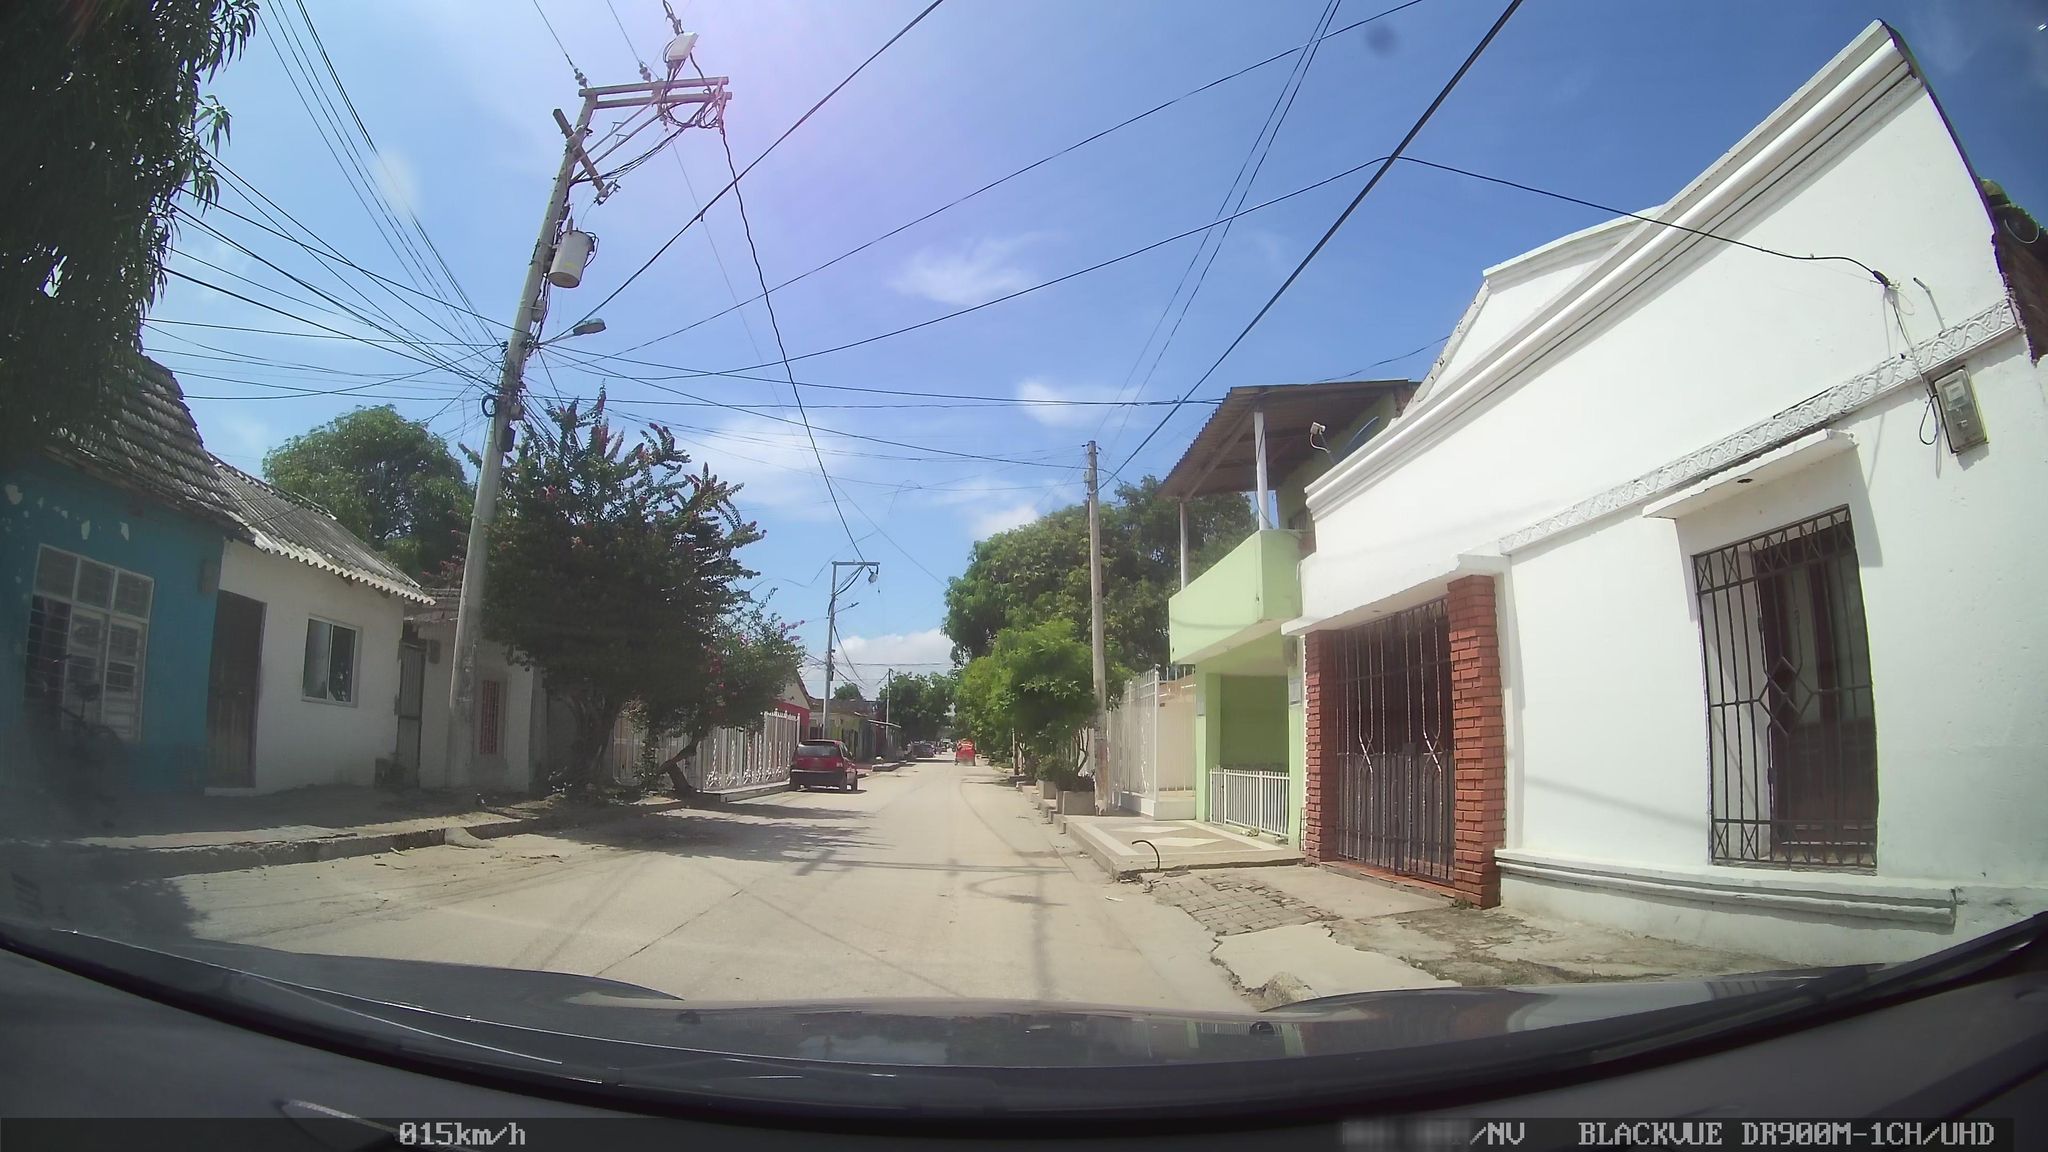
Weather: clear
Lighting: day
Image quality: good
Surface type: driving surface
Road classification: residential
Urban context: urban centre
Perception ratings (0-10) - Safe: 1.92, Lively: 7.84, Beautiful: 1.85, Boring: 5.79, Depressing: 7.1, Wealthy: 0.75